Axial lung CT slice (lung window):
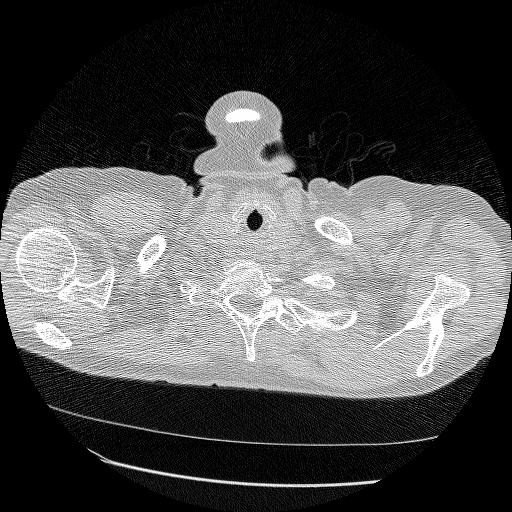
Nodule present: no